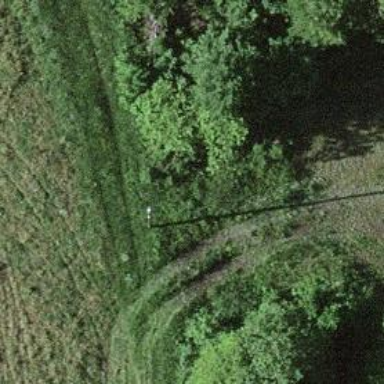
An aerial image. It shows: Minor power line.